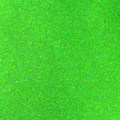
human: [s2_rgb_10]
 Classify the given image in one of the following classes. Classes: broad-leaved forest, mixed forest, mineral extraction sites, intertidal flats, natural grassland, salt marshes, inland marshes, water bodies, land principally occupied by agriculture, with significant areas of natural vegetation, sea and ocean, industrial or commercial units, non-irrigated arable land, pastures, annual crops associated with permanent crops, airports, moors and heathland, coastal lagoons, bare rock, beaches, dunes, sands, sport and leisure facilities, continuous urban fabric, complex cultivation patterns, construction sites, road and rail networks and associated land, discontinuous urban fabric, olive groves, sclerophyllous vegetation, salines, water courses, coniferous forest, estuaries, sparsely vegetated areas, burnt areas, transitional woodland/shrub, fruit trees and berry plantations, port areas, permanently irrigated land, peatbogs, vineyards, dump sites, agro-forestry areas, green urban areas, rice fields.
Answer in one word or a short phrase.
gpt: coastal lagoons